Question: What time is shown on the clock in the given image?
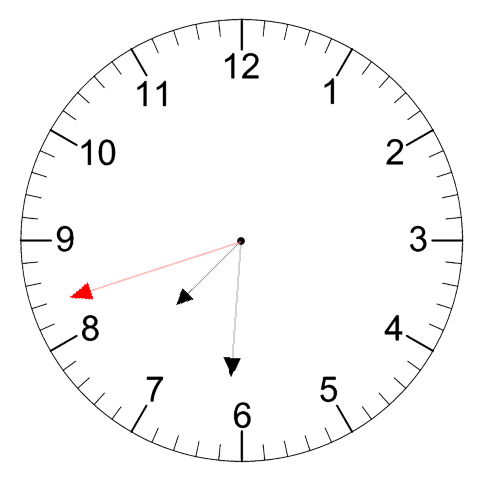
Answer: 07:30:42